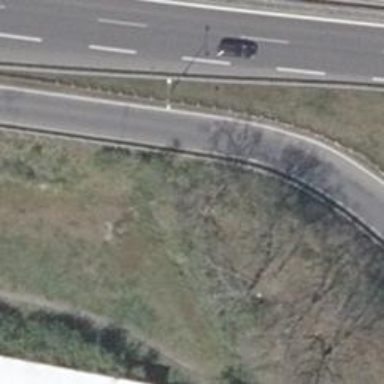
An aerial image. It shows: Asphalt trunk link road.